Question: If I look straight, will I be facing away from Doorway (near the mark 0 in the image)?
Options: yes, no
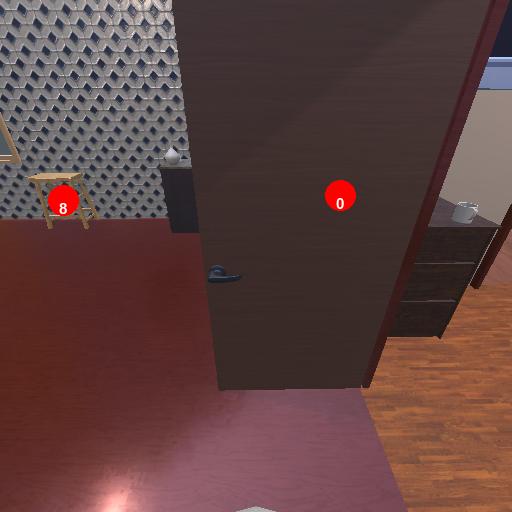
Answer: yes